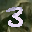
Label: 3